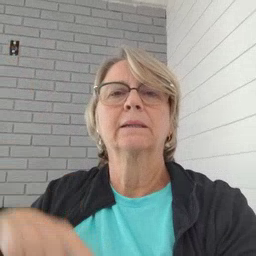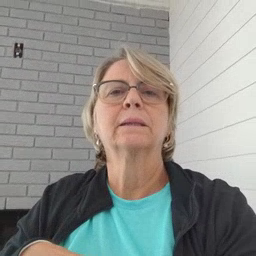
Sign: penny